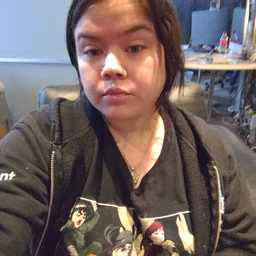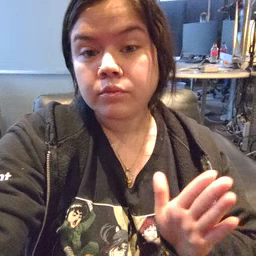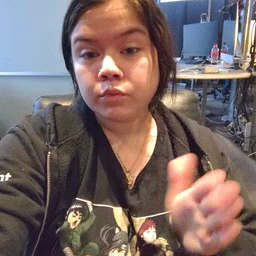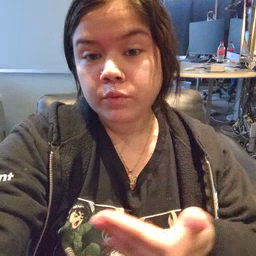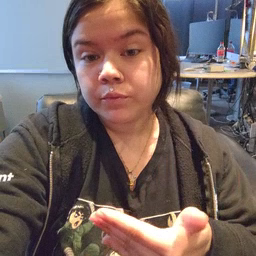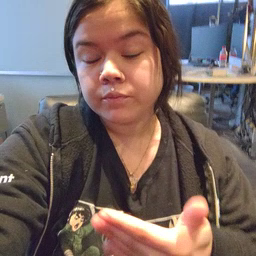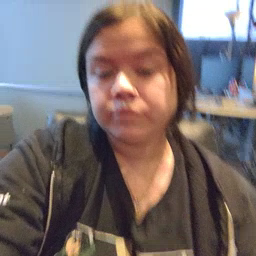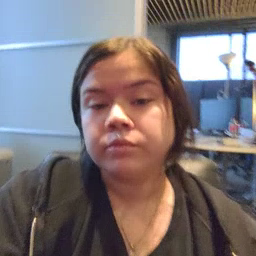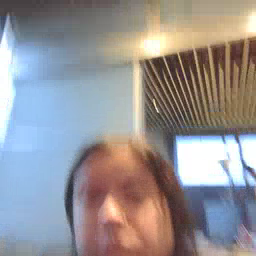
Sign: room